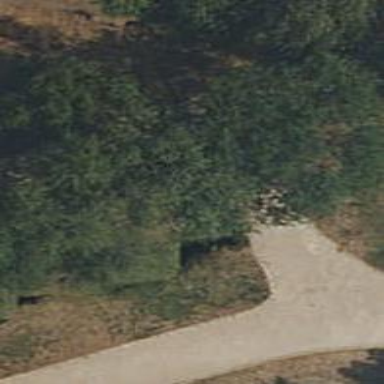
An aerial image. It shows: Footway with fine gravel surface.